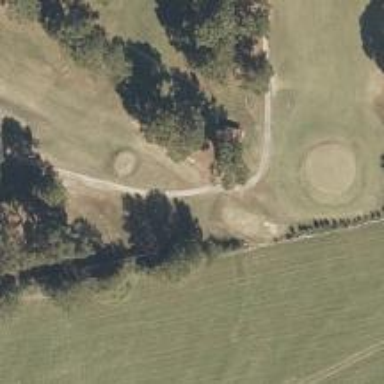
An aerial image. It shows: Golf tee on grassy land.